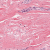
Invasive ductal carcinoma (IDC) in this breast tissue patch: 0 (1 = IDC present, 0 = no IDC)